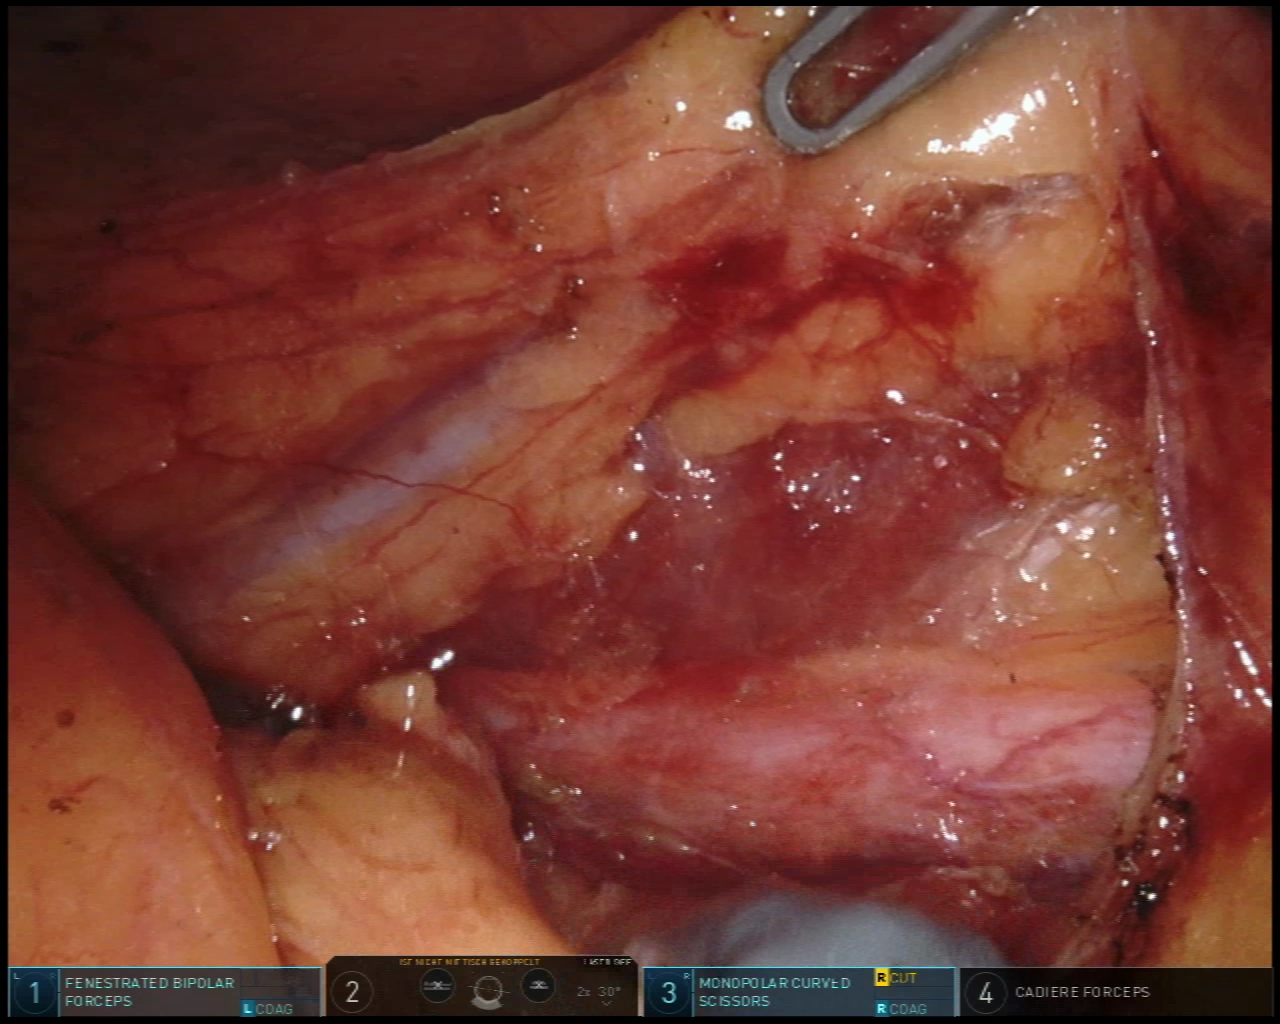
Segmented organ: ureter
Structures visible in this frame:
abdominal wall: yes
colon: no
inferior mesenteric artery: no
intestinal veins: no
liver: no
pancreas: no
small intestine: no
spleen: no
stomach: no
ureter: yes
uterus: no
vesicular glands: no